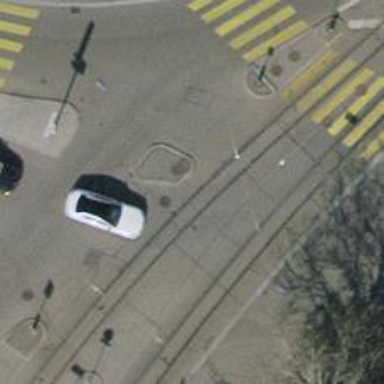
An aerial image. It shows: Tertiary road with asphalt surface. There are sidewalks on both sides and embedded tram rails.